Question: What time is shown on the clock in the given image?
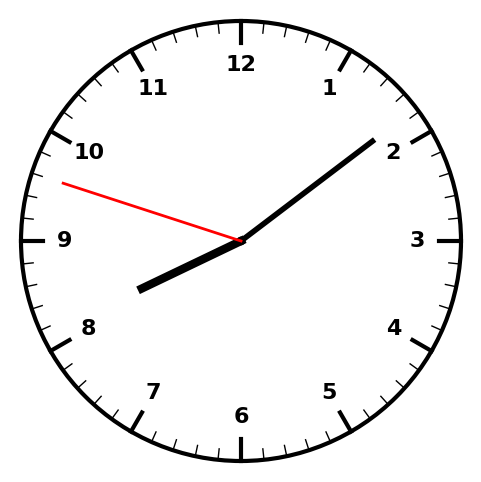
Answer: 08:08:48